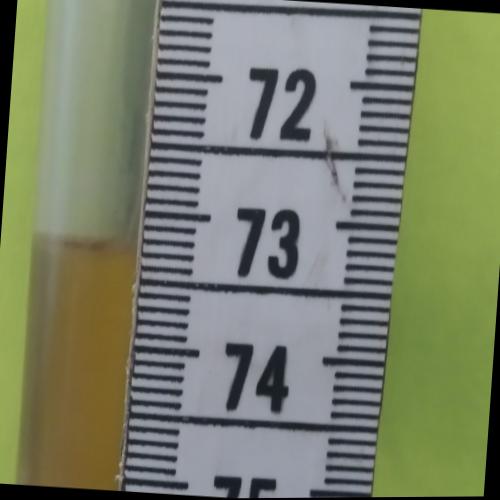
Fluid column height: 73.3 cm